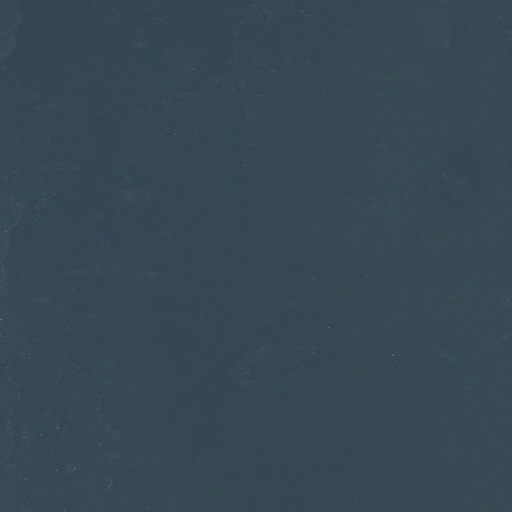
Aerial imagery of bar in Maine named Western Ledge containing only open water